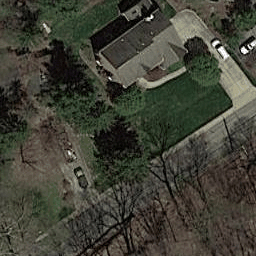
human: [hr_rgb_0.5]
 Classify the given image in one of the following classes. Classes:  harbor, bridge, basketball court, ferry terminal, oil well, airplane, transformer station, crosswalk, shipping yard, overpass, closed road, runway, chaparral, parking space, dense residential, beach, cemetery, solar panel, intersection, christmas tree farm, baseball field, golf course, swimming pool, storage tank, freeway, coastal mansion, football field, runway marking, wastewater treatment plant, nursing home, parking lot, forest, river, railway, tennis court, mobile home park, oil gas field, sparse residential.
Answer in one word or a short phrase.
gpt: sparse residential